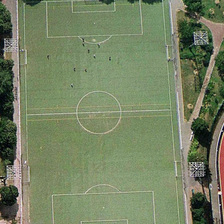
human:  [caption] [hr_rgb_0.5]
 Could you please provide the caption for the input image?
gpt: there is a football field near a red track among some trees and lawns .

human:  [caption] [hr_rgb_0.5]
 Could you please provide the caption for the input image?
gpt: the footballground is next to the red track .

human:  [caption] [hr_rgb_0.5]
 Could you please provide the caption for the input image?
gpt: players are playing soccer game on this playground next to a track .

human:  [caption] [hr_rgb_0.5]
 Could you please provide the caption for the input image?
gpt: the soccer field is next to a runway .

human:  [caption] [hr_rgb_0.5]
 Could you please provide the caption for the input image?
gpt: some people are in a football field surrounded by some green trees .